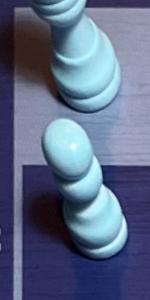
Label: Pawn_White